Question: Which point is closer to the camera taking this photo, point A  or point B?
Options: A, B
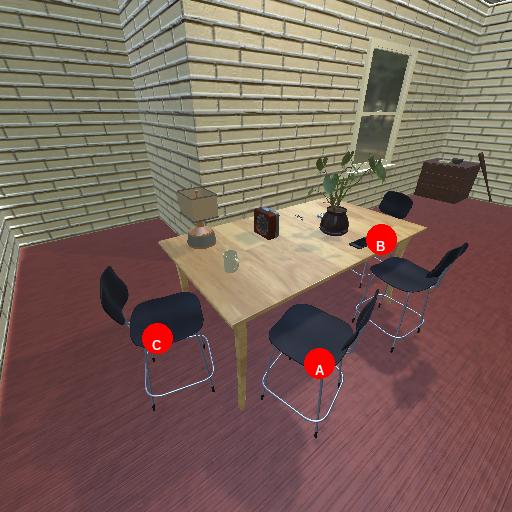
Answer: A